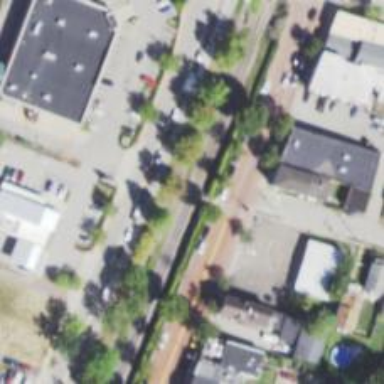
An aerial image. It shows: Railway crossing.